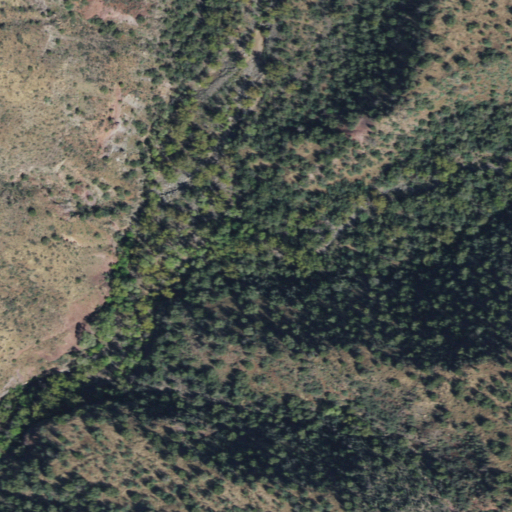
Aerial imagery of valley in Arizona named Hells Hole containing shrub and woody wetlands